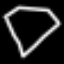
Label: diamond